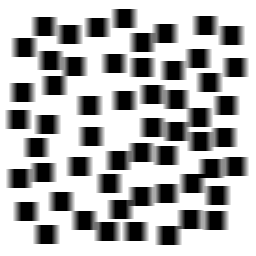
Squares: 56
Triangles: 0
Stars: 0
Total shapes: 56